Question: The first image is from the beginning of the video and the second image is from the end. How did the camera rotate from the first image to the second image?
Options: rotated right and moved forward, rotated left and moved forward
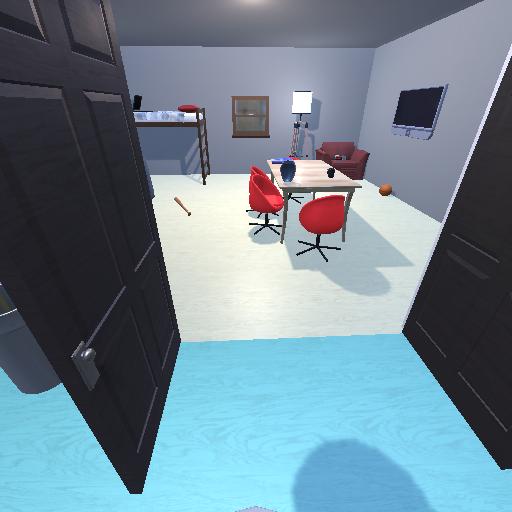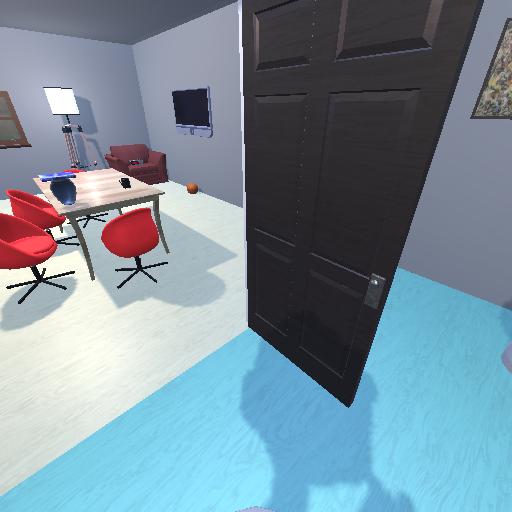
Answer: rotated right and moved forward